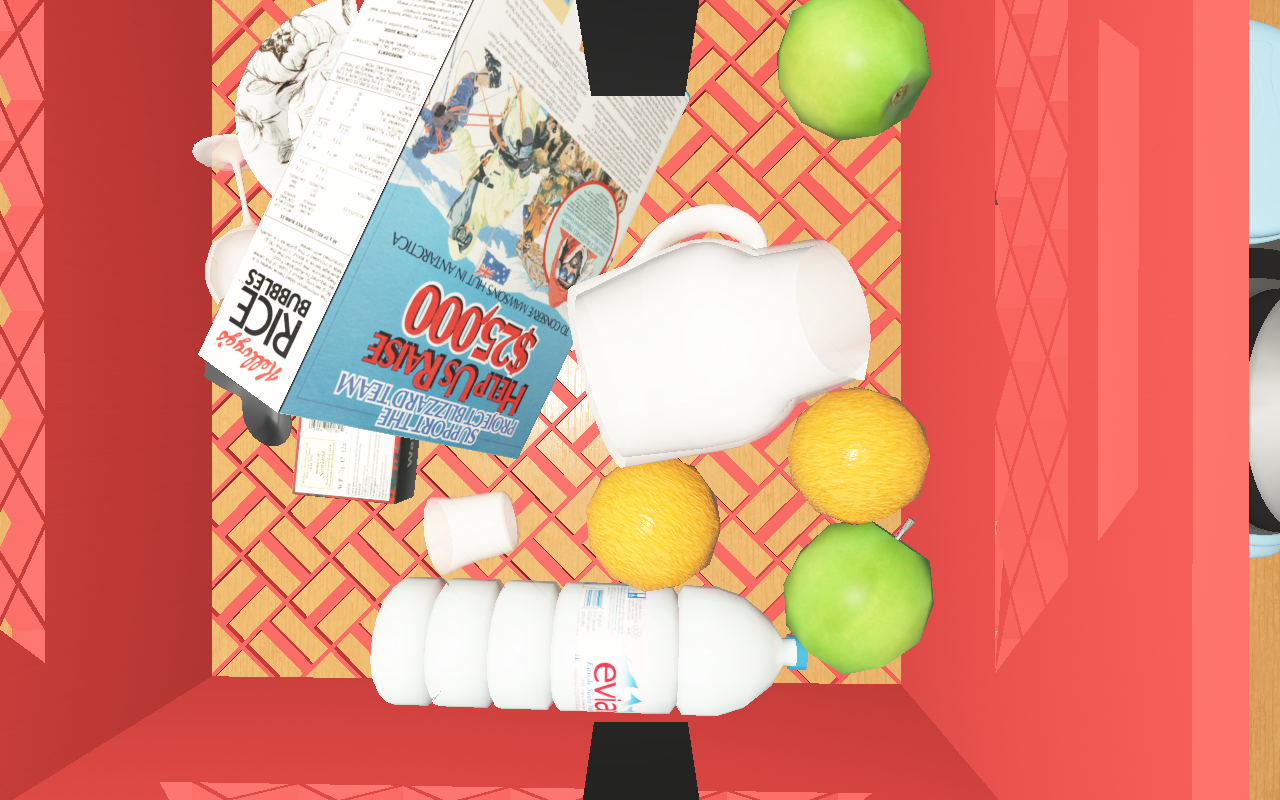
Objects in the scene:
carafe
water bottle
orange
orange
plate
wineglass
cereal box